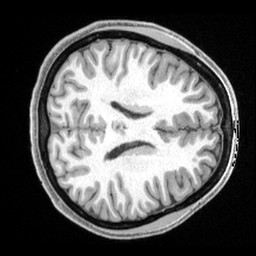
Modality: T1w
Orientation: axial